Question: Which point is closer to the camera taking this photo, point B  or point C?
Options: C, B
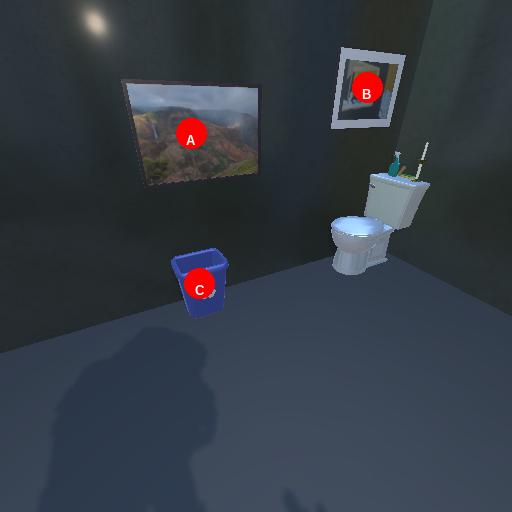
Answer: C